Interaction volume radius: 5 \u00c5
Interaction volume height: 30 \u00c5
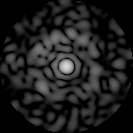
Disorder parameter: 0.8293